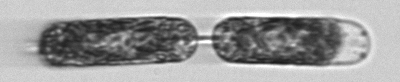
Label: Hemiaulus